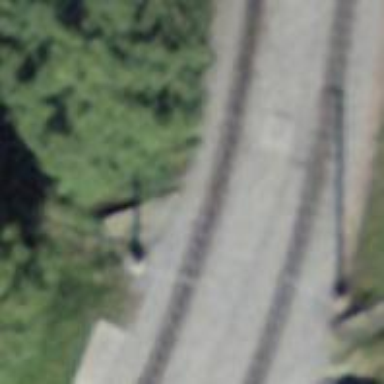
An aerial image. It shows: Railway crossing.